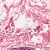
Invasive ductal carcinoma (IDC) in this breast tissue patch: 0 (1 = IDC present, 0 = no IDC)